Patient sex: M
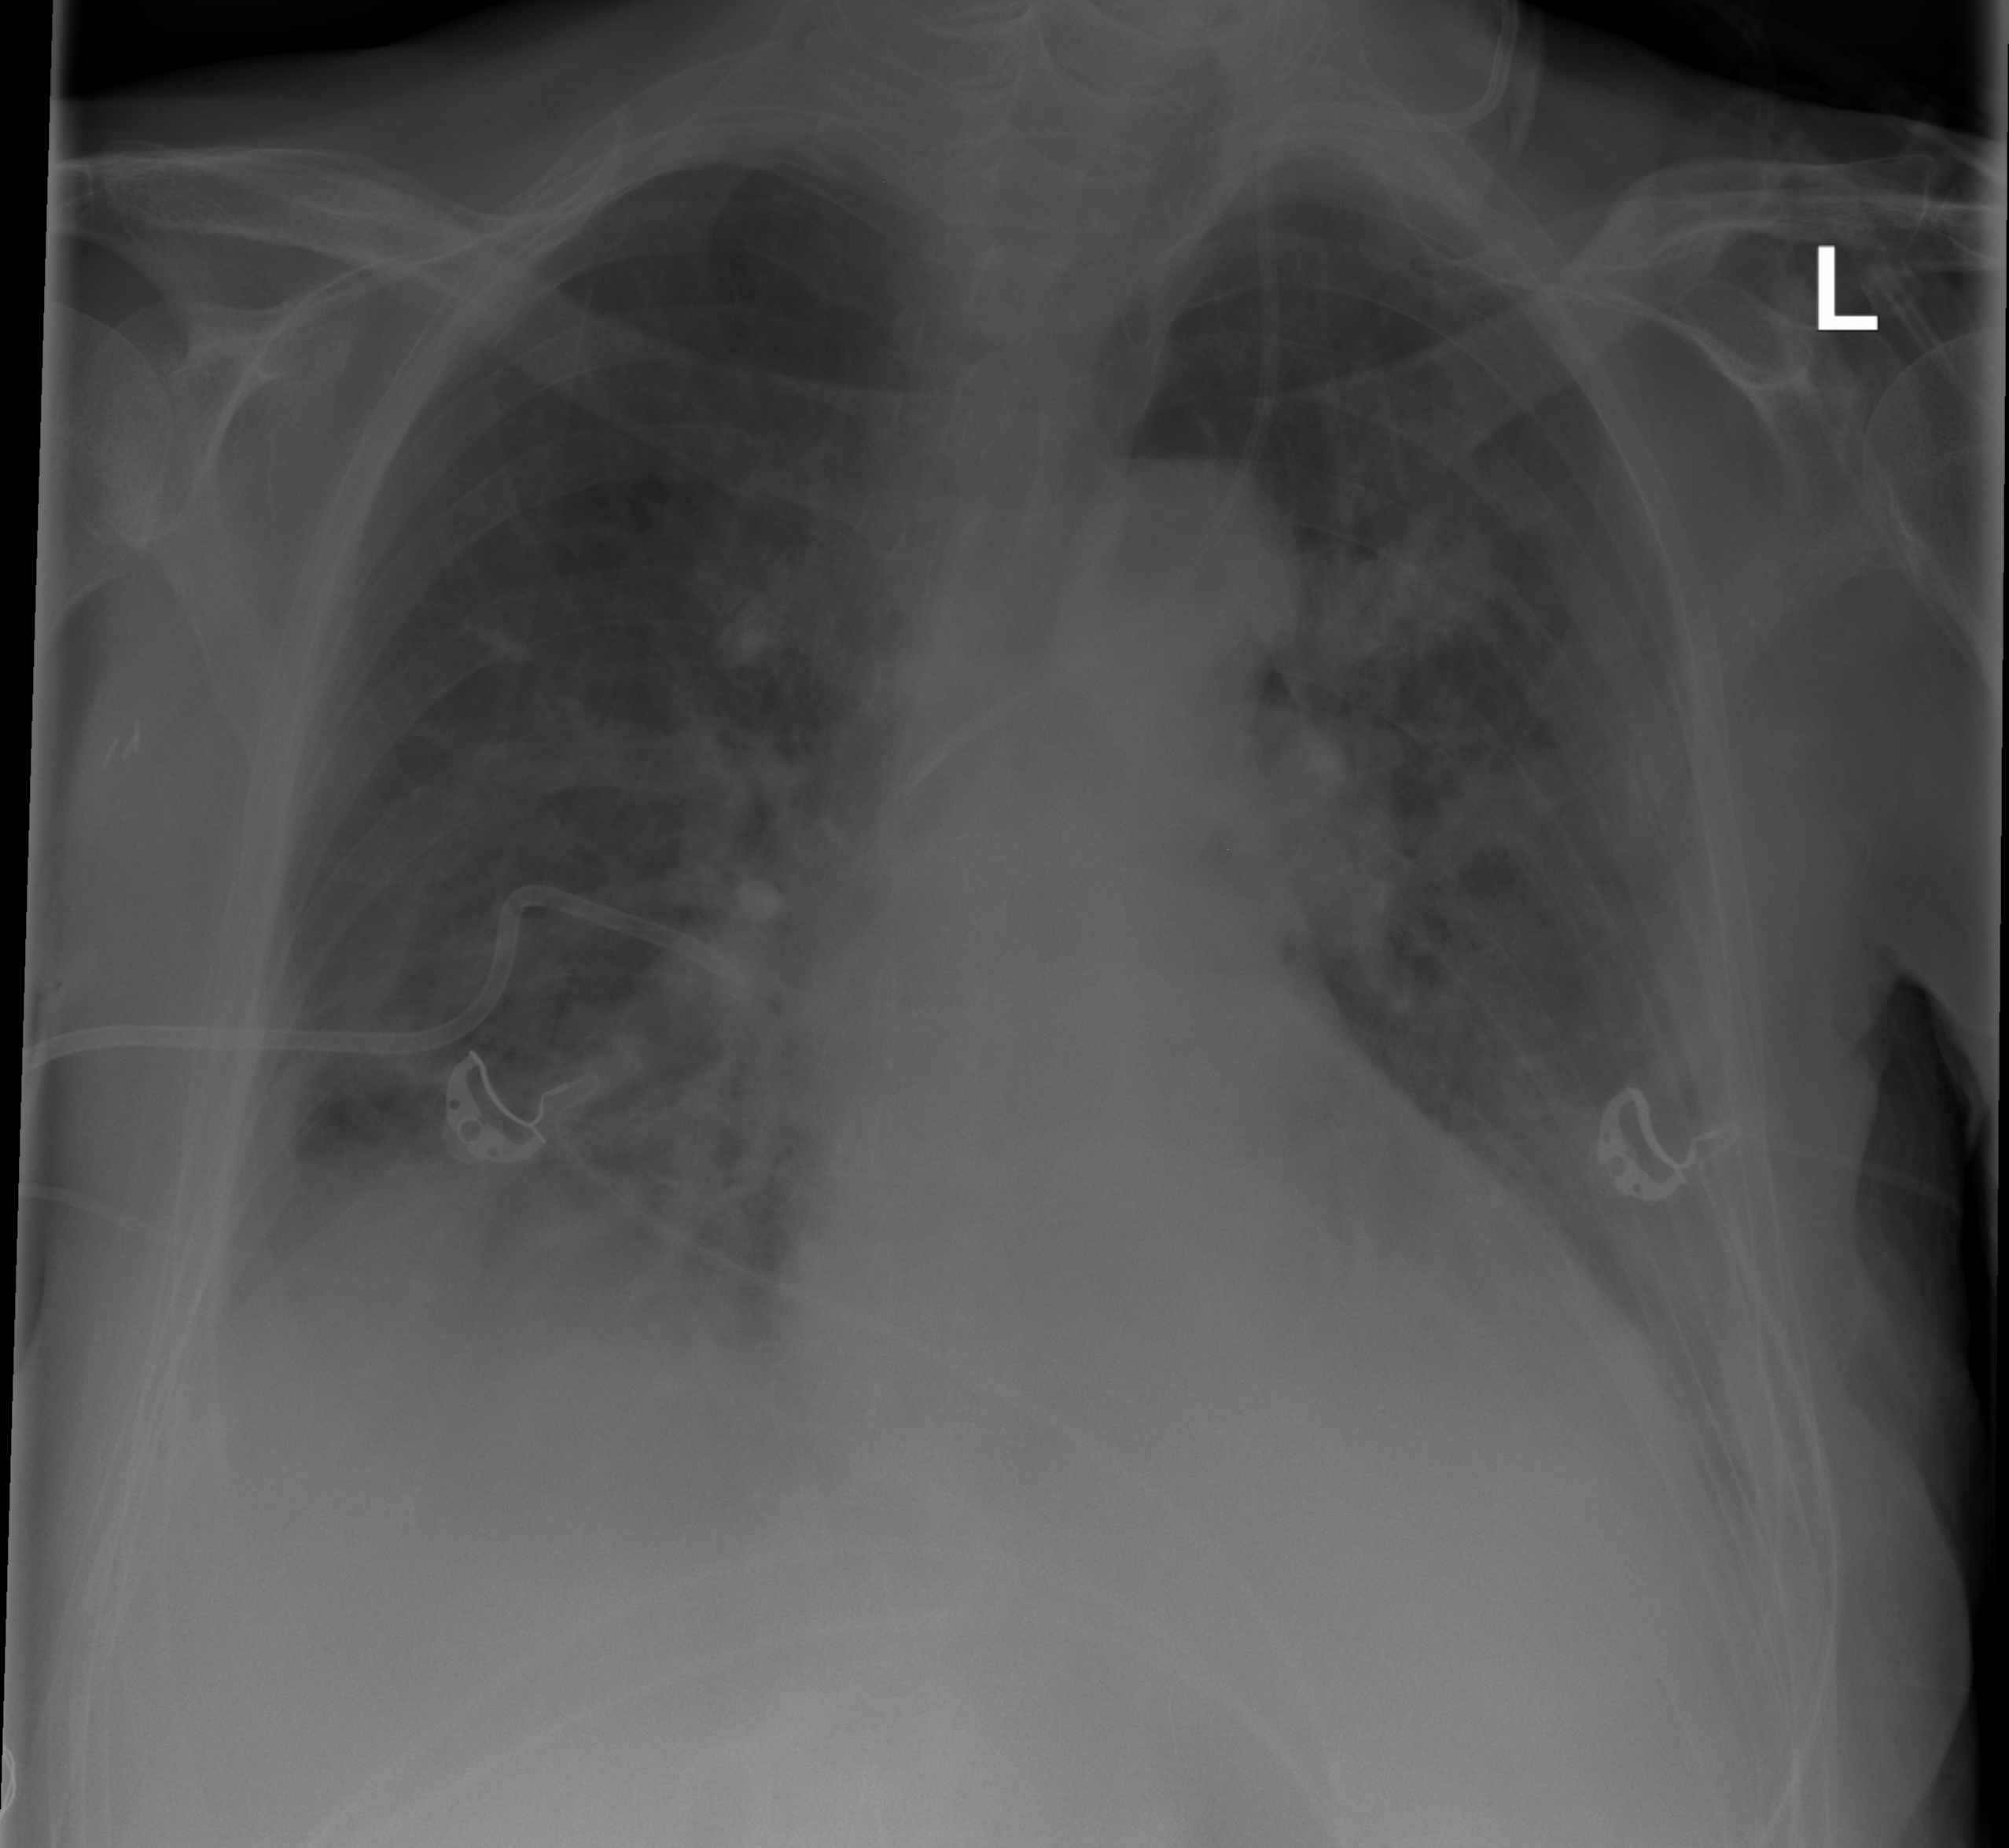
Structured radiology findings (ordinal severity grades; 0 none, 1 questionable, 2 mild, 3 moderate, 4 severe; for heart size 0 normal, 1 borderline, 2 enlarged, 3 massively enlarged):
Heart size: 2
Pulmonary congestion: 3
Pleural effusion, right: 2
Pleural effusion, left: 2
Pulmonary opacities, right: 2
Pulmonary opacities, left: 2
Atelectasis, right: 2
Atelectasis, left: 2